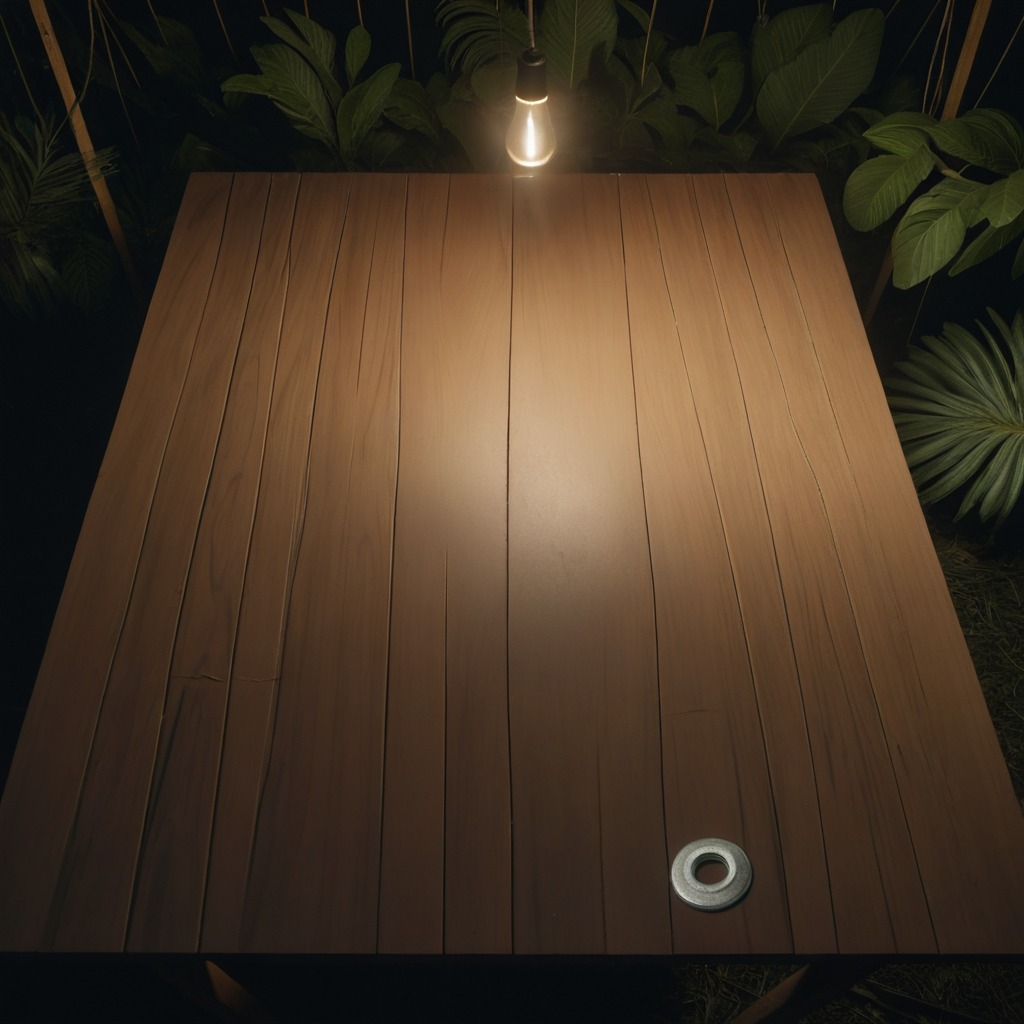
A flat metal washer is lying on the wooden table.